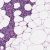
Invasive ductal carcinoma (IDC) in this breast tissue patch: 0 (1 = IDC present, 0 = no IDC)